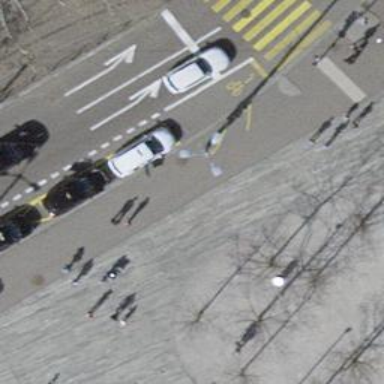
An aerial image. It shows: Taxi stand.